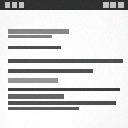
Screen state: on